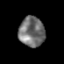
Tissue: prostate
Cell type: T cells
Senescence score: 0.3115
Nuclear area (px): 755
Mean DAPI intensity: 112.939